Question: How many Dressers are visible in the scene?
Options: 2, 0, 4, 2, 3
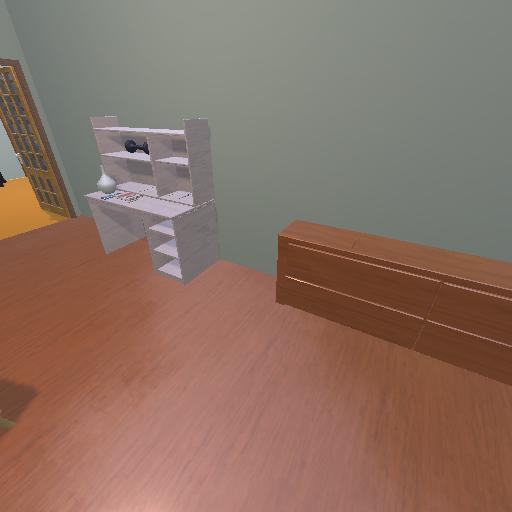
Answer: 2